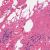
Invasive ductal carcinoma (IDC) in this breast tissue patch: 0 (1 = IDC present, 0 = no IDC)